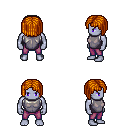
a pixel art fantasy rpg character, male body template, dark elf, purple skin, steel chest armor, magenta pants, dark blonde pageboy hairstyle, four views (front, back, left, right), 2x2 character sprite sheet, small pixel art, hard edges, no anti-aliasing